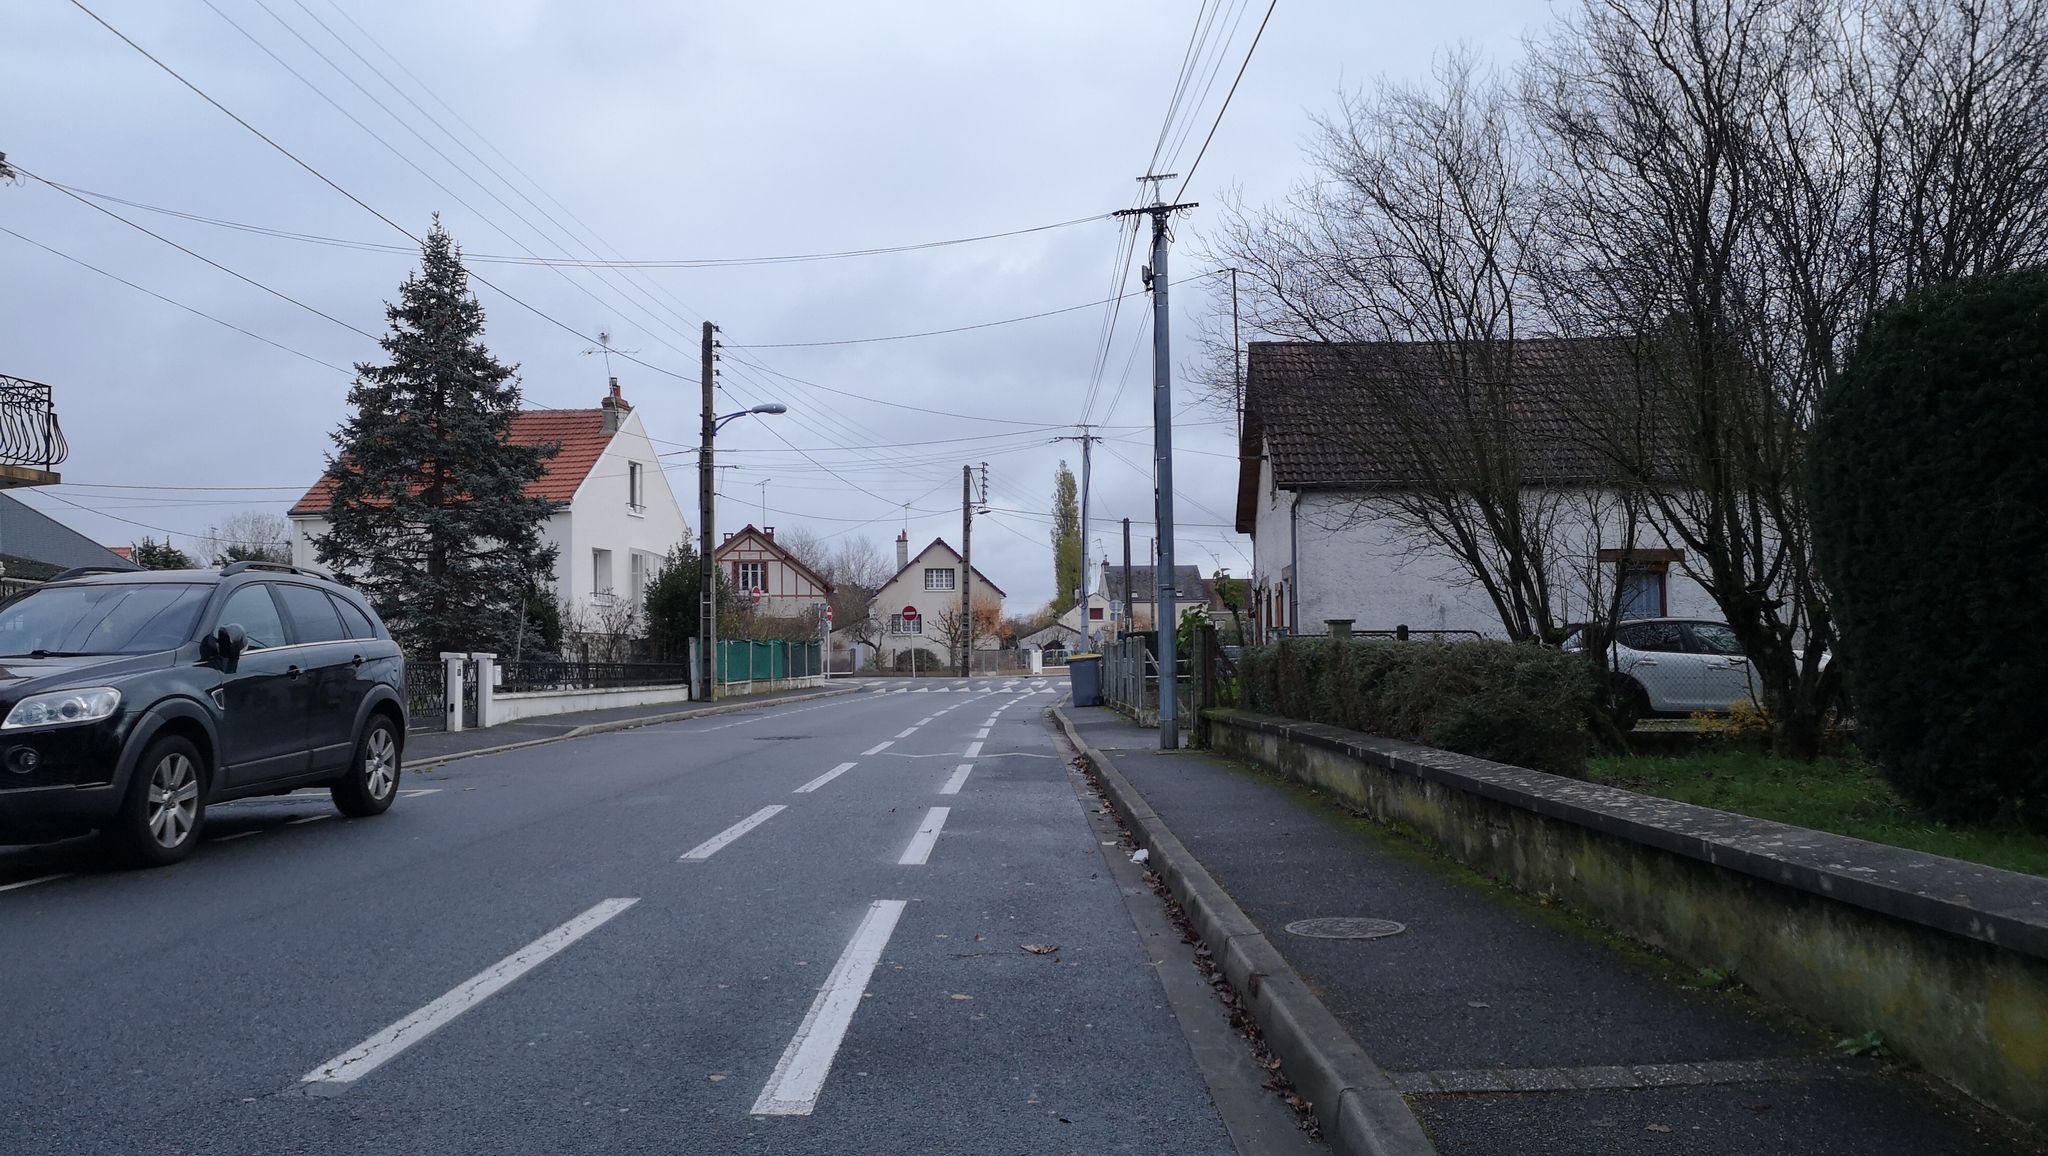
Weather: cloudy
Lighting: day
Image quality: good
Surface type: cycling surface
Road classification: residential
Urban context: urban centre
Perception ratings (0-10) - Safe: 7.23, Lively: 7.33, Beautiful: 8.52, Boring: 2.98, Depressing: 0.96, Wealthy: 5.48